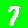
Digit: 7